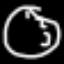
Label: clock